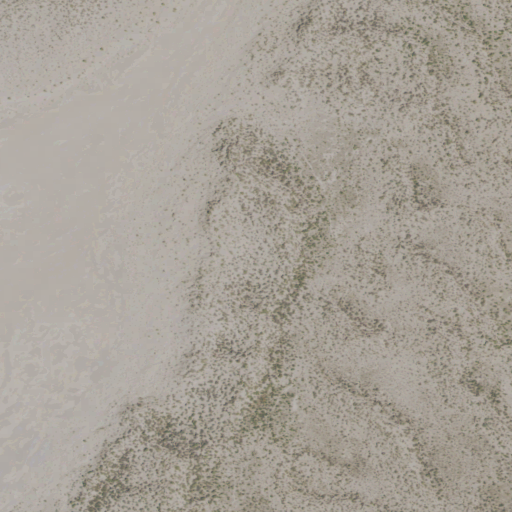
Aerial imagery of mountains in Oregon named Sand Hills containing shrub, barren land, and grassland